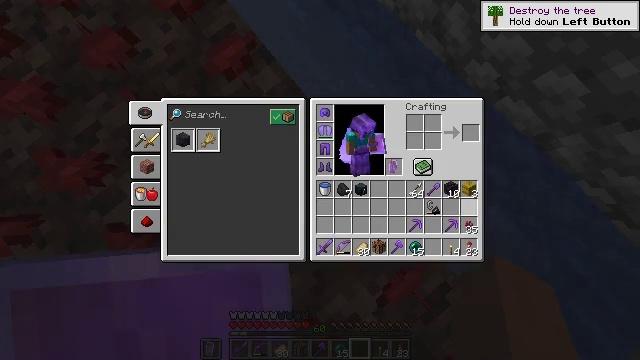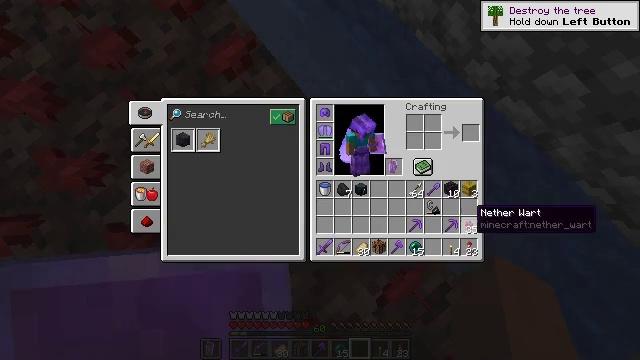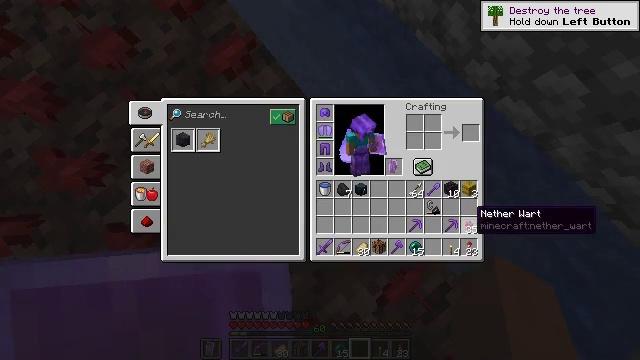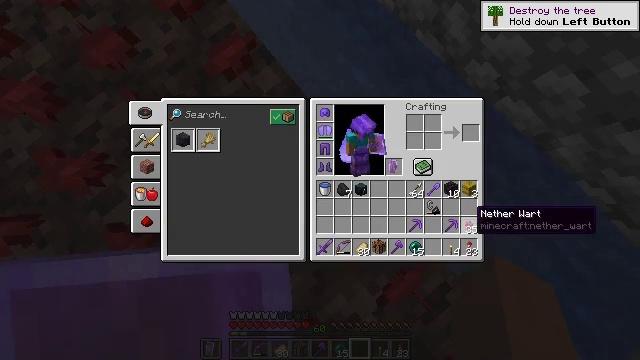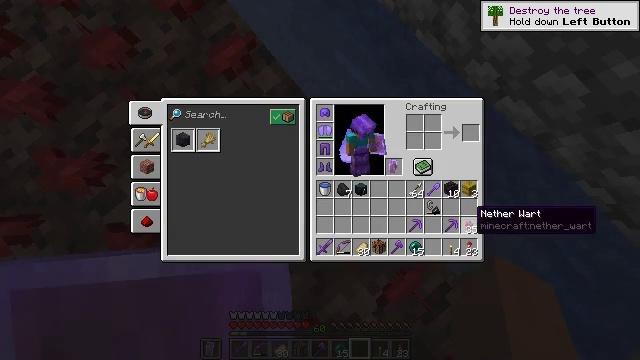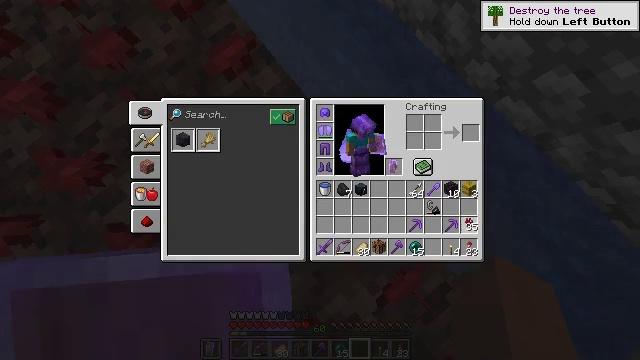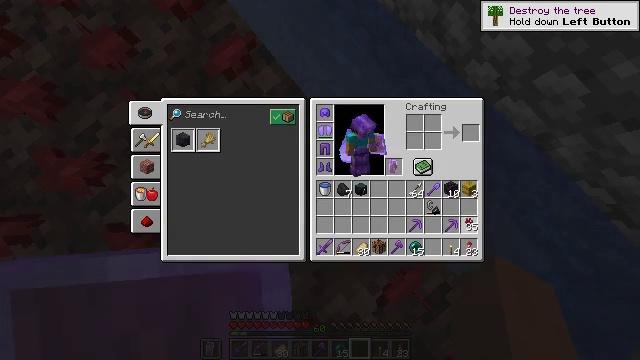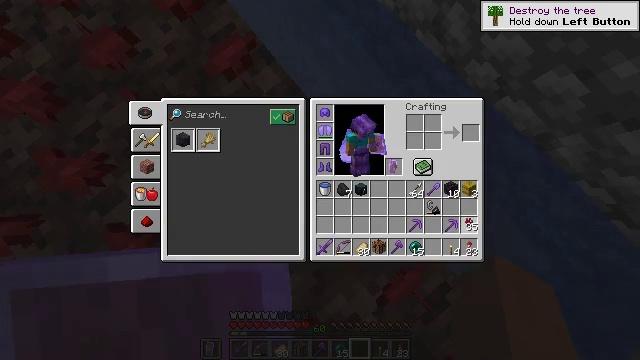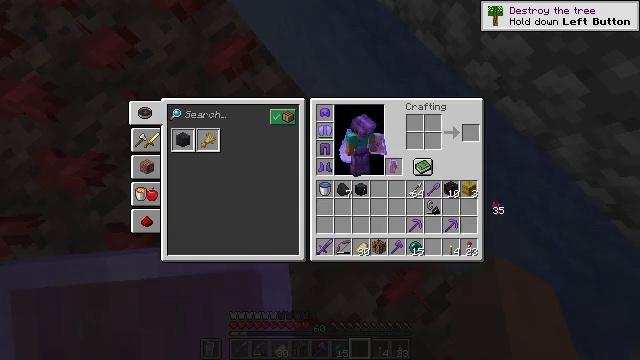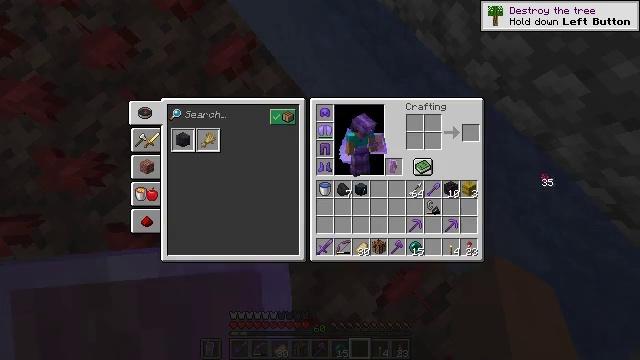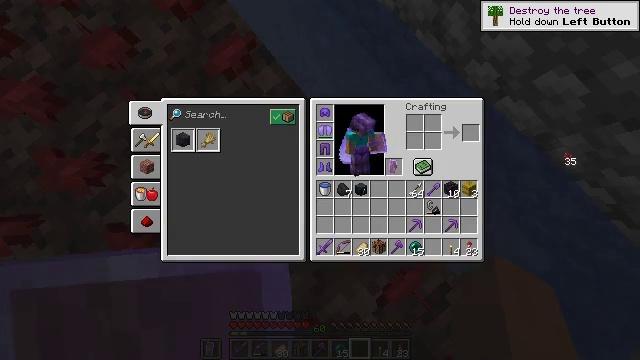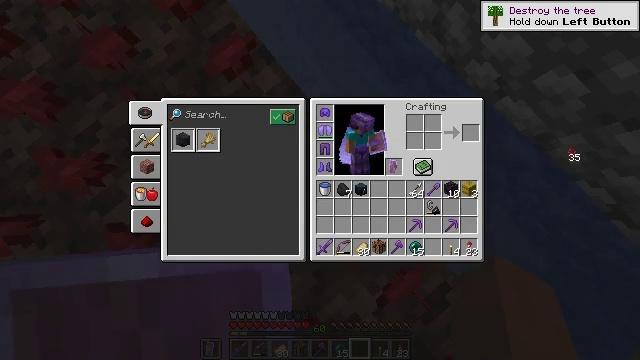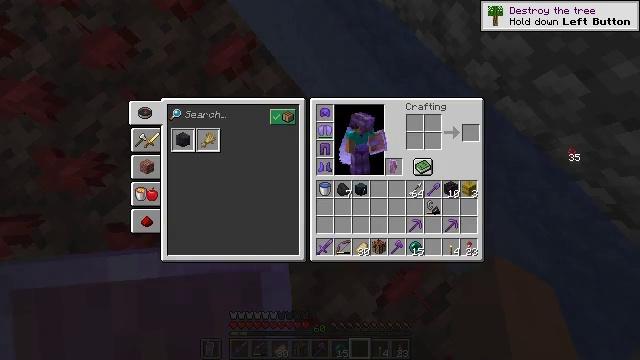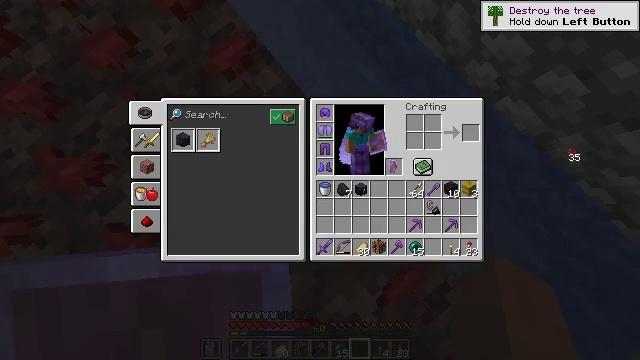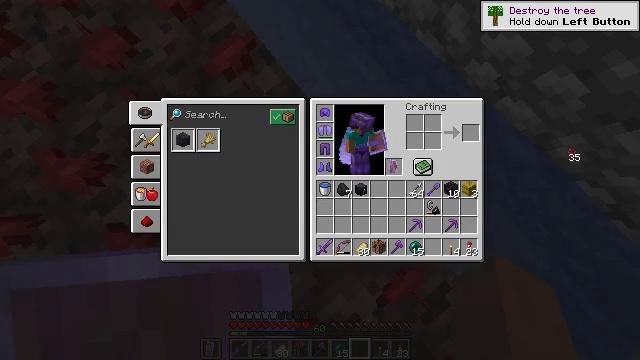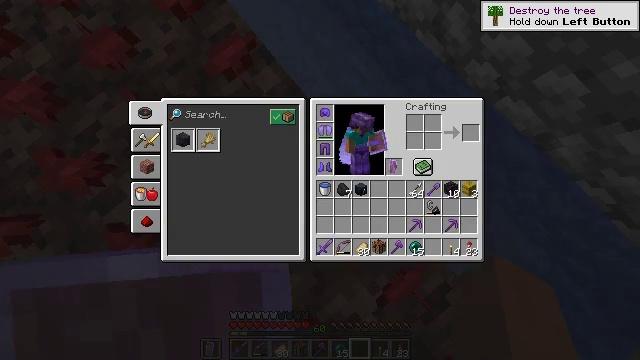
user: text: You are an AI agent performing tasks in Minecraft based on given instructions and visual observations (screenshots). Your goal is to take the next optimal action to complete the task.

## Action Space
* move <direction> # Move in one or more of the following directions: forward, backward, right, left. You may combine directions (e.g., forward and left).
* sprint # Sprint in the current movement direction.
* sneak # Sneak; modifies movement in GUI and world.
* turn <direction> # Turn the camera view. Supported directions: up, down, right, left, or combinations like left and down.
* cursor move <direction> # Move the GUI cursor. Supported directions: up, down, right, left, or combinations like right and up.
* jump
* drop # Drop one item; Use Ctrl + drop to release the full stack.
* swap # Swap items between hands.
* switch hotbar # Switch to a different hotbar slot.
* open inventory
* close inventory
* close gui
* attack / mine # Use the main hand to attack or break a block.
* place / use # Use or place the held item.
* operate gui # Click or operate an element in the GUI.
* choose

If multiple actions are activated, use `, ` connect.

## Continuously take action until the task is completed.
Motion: motion action
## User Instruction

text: drop nether wart
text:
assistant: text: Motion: turn down
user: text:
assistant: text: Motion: no_op
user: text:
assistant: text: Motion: no_op
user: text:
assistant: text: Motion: no_op
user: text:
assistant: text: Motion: attack / mine
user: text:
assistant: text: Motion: attack / mine
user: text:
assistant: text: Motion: attack / mine
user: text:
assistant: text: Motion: turn right and up, attack / mine
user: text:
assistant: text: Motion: turn right and up
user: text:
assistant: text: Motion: turn right and up
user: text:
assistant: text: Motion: no_op
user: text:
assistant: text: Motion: attack / mine
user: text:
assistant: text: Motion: attack / mine
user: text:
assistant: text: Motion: attack / mine
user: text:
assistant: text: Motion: no_op
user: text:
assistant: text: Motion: no_op
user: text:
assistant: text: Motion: no_op
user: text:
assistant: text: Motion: no_op
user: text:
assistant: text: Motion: no_op
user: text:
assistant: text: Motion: no_op
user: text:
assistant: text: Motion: no_op
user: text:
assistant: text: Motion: no_op
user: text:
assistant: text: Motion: no_op
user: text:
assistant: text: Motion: no_op
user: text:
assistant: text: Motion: no_op
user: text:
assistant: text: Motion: no_op
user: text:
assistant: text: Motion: no_op
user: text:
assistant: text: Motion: no_op
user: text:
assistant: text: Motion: no_op
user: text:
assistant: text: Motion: no_op